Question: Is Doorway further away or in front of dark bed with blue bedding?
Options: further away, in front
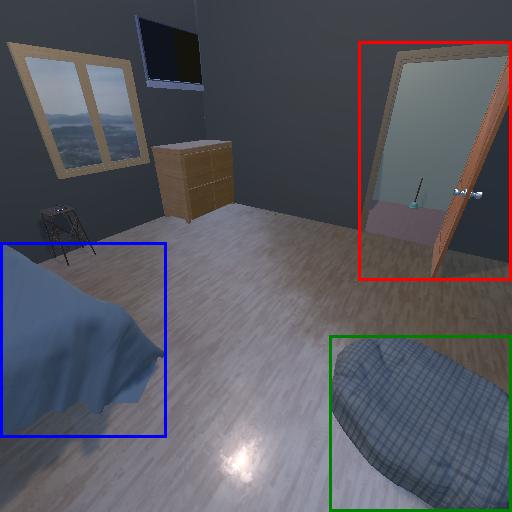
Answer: further away